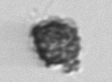
Label: Syracosphaera_pulchra